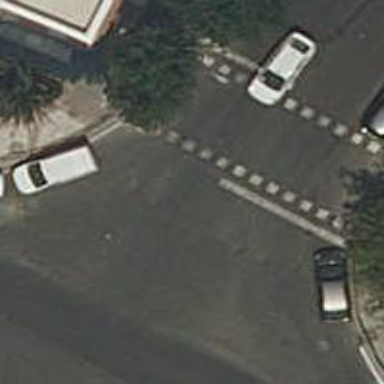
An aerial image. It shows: Crossing with traffic signals.